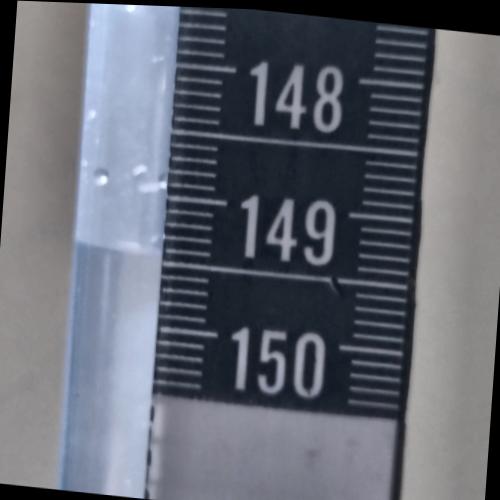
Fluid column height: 149.5 cm